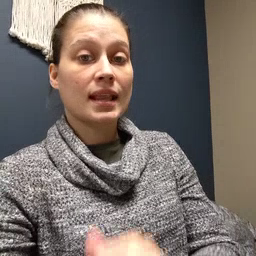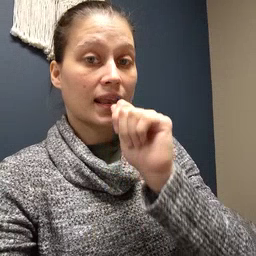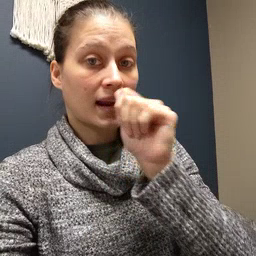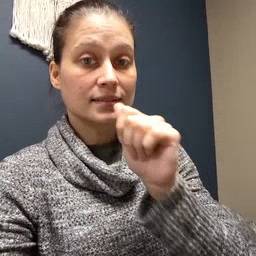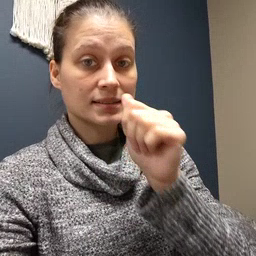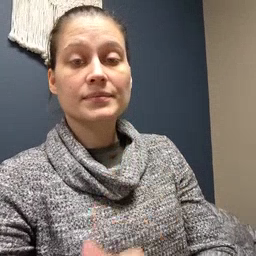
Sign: nuts